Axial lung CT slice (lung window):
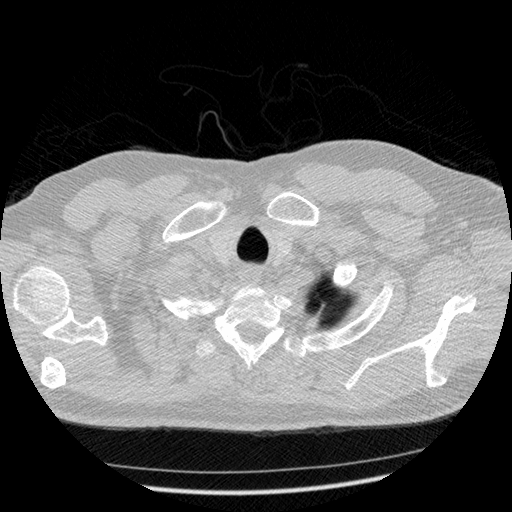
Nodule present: no